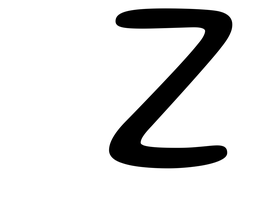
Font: Gluten_Light